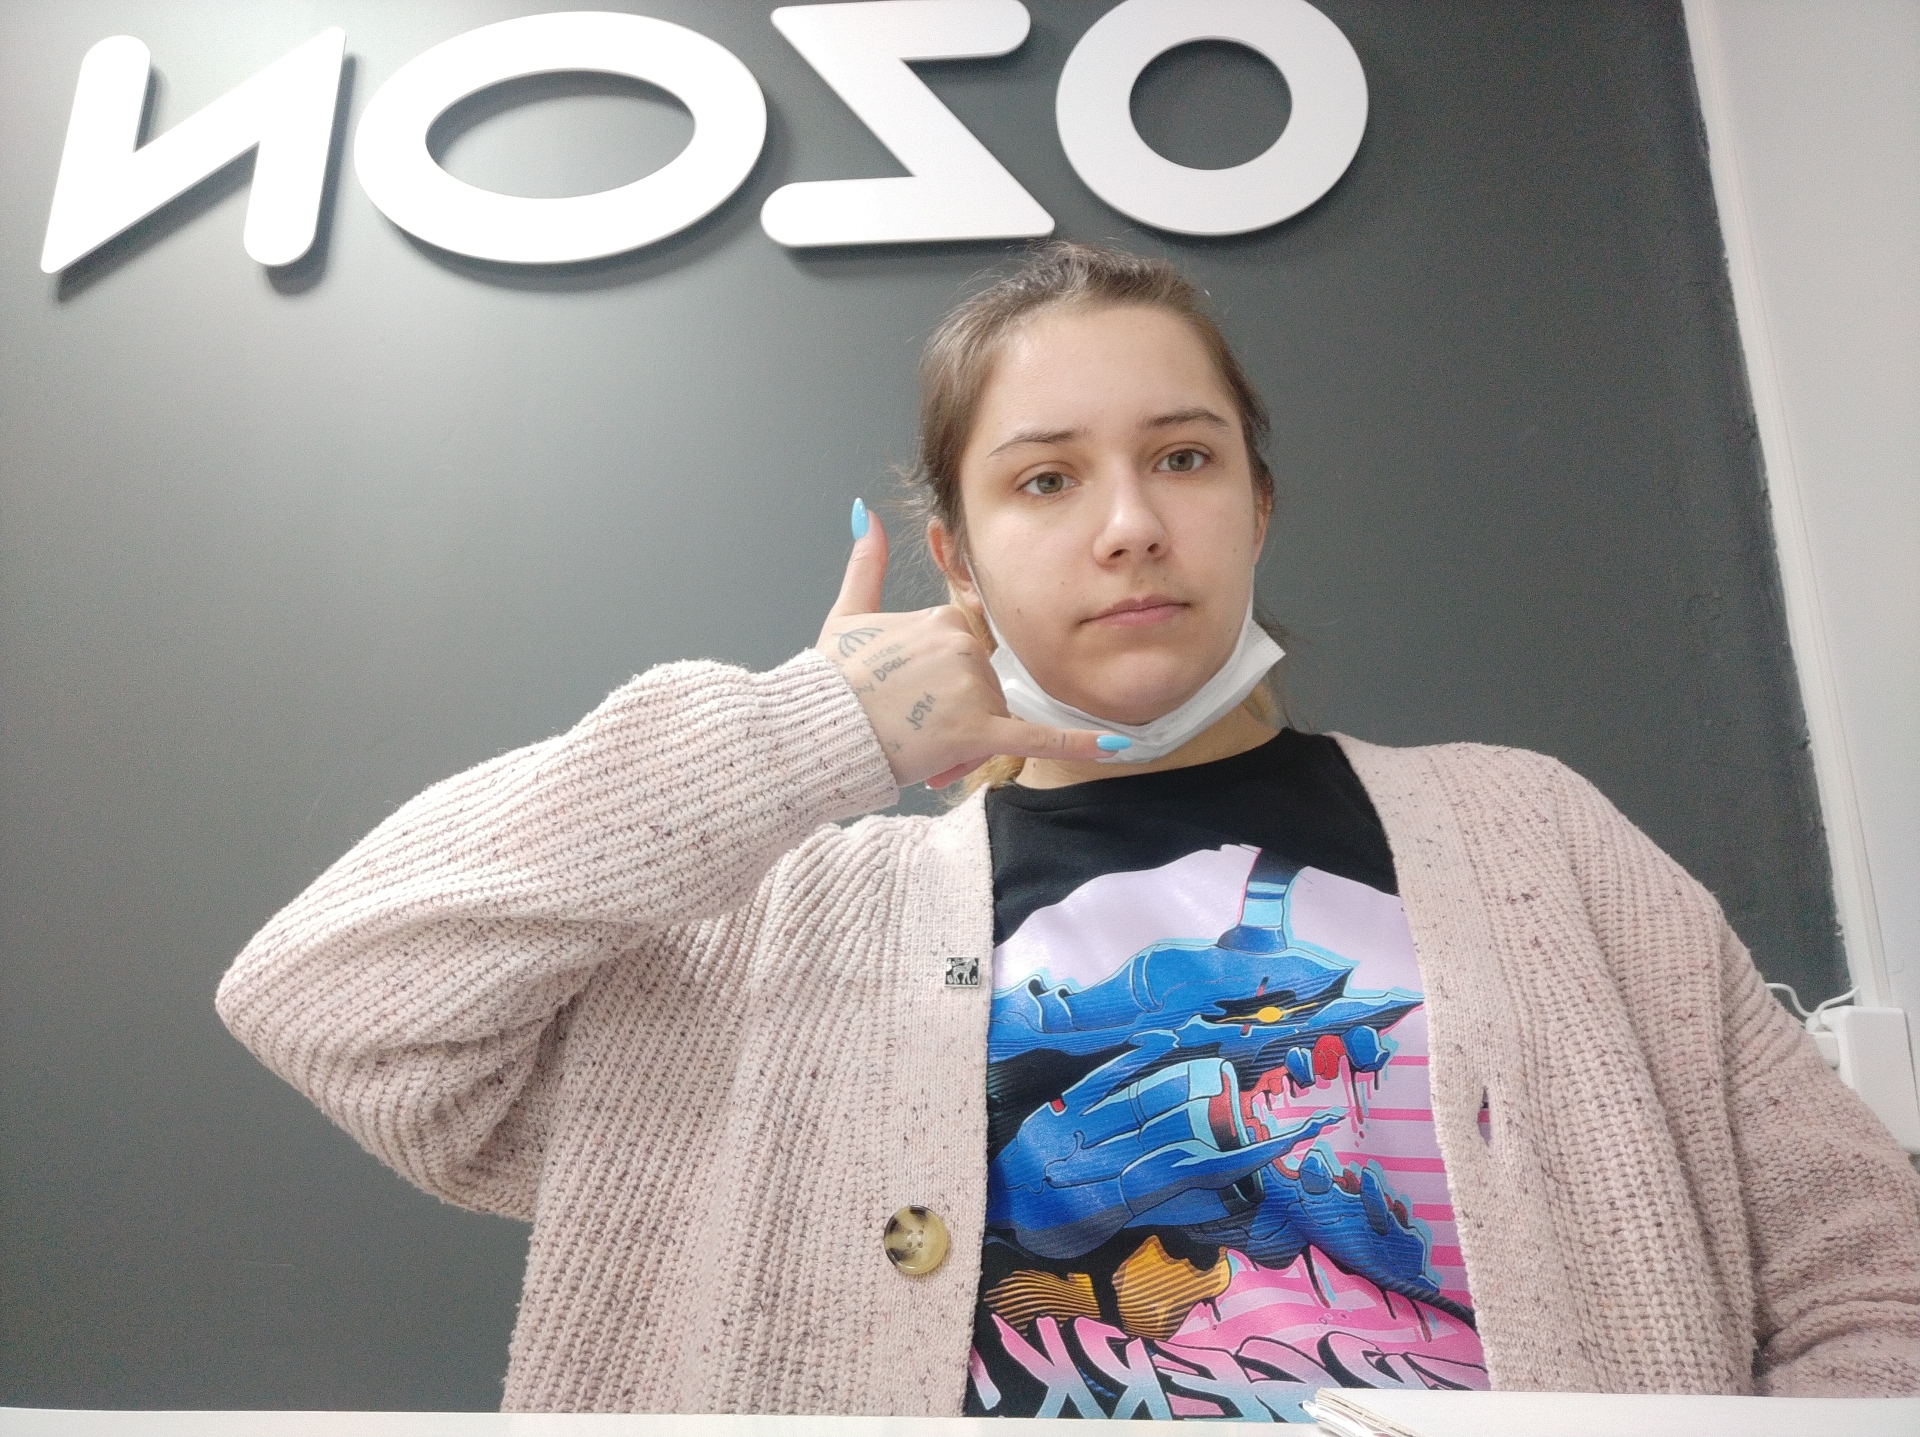
Label: clear